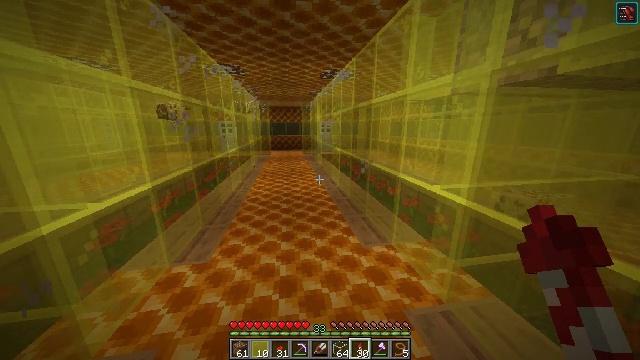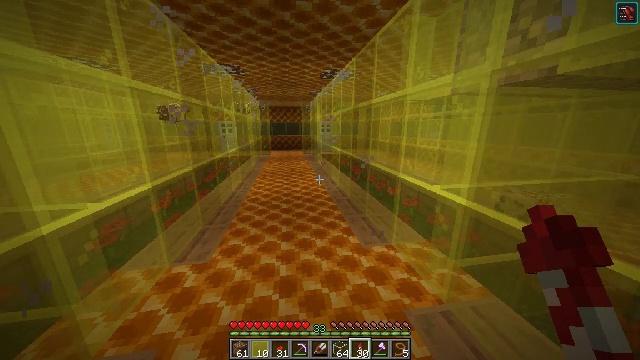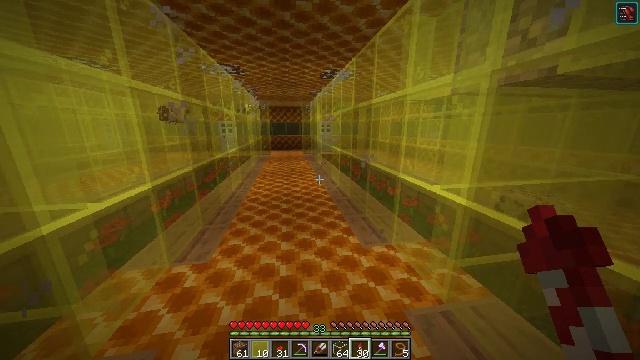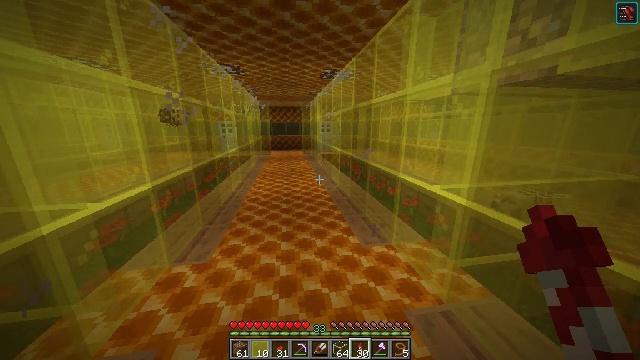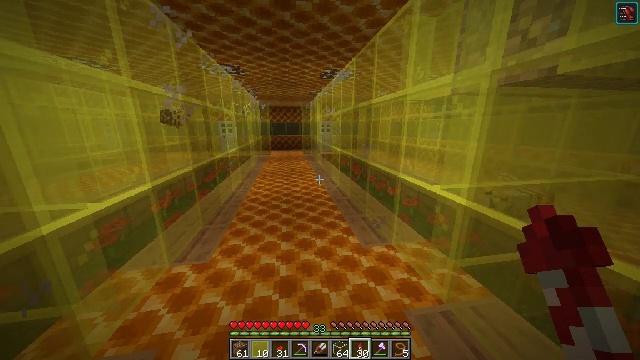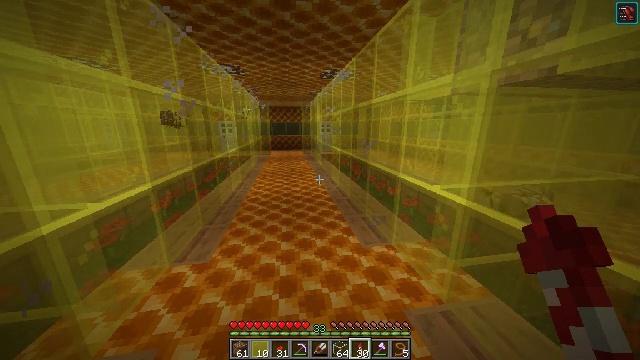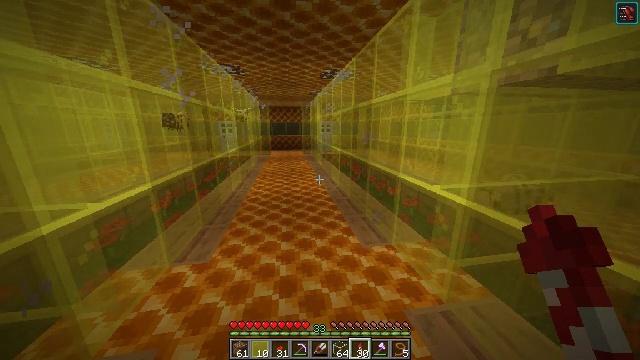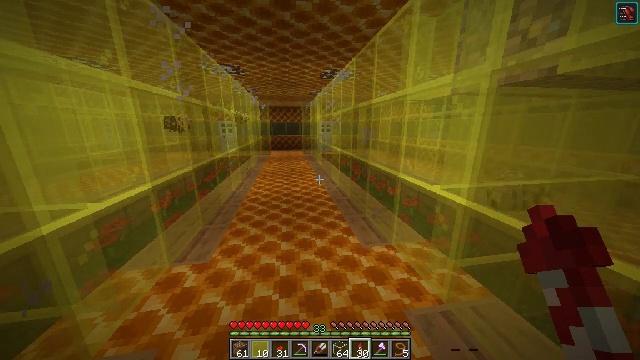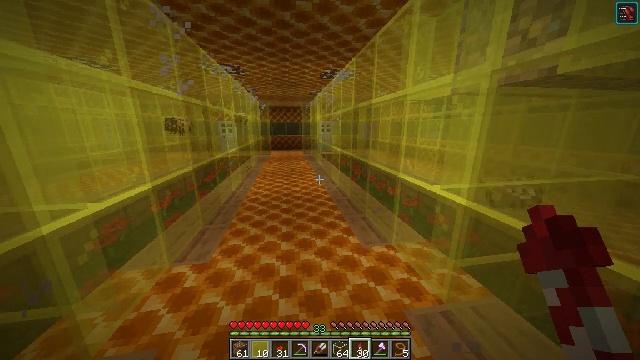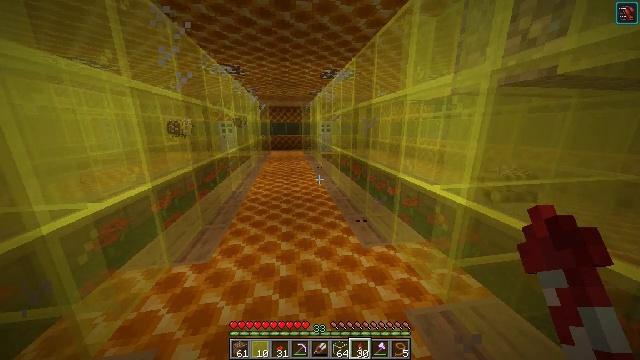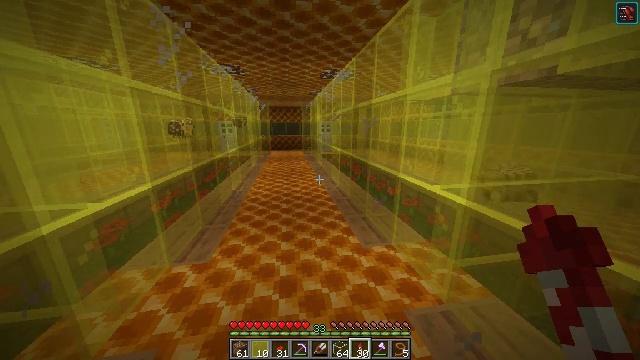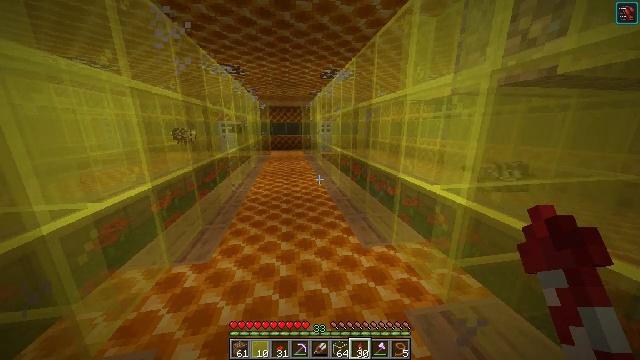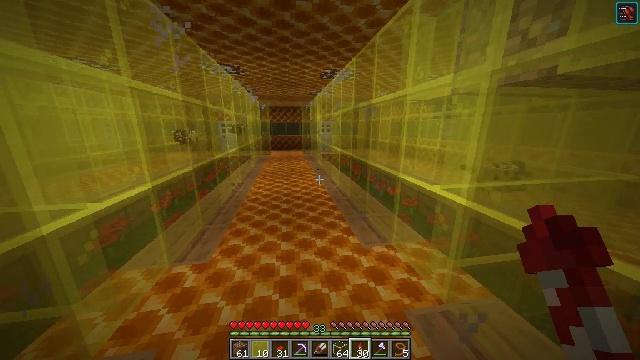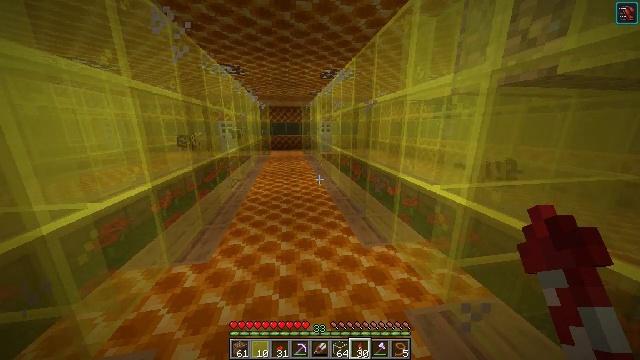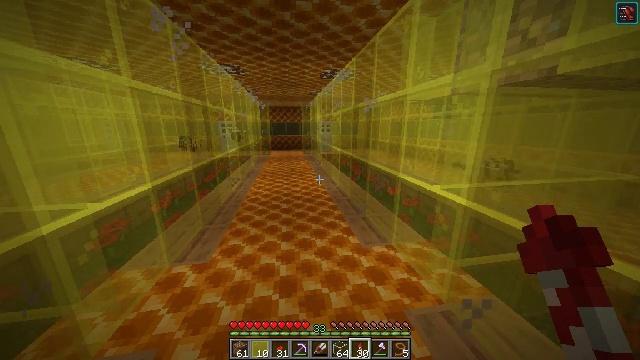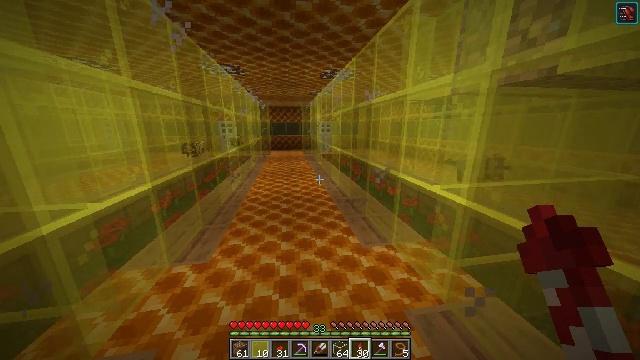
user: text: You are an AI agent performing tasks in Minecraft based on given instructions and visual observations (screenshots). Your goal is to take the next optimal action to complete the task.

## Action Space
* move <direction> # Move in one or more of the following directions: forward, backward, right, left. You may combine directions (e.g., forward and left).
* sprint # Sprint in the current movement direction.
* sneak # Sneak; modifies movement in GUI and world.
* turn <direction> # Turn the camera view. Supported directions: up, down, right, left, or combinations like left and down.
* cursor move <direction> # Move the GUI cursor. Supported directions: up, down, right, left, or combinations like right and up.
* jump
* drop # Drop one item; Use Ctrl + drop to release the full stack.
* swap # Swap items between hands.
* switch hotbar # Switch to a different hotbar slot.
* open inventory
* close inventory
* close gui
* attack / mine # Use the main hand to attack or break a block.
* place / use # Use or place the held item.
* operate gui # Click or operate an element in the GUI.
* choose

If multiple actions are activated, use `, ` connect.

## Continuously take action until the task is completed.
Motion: motion action
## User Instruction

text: Craft a honeycomb block by arranging honeycombs in the crafting grid.
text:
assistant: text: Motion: no_op
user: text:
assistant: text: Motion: no_op
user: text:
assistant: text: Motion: no_op
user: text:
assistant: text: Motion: no_op
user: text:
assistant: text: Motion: no_op
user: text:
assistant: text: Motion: no_op
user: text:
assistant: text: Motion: no_op
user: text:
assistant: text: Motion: no_op
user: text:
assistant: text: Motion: no_op
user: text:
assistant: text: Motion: no_op
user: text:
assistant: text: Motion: no_op
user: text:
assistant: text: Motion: no_op
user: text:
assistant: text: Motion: no_op
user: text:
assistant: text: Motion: no_op
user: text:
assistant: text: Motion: no_op
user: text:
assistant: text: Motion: no_op
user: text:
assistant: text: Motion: no_op
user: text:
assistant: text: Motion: no_op
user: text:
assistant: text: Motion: no_op
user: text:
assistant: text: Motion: no_op
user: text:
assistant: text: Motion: no_op
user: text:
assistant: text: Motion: no_op
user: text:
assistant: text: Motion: no_op
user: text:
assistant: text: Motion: no_op
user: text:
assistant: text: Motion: no_op
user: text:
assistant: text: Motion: no_op
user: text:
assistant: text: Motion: no_op
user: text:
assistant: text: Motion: no_op
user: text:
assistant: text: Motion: no_op
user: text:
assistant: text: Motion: no_op